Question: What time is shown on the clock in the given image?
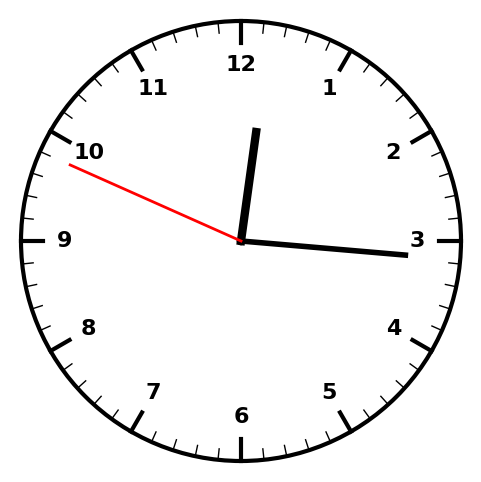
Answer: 12:15:49